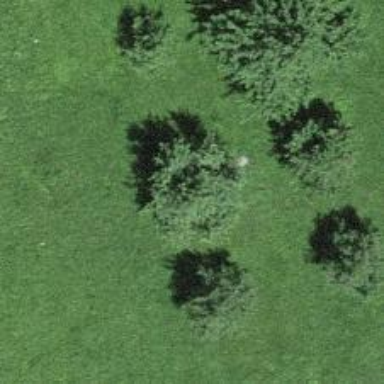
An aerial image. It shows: Beautiful tree in nature.